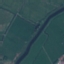
Land use / land cover: River